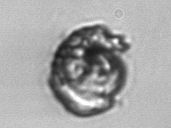
Label: Proterythropsis